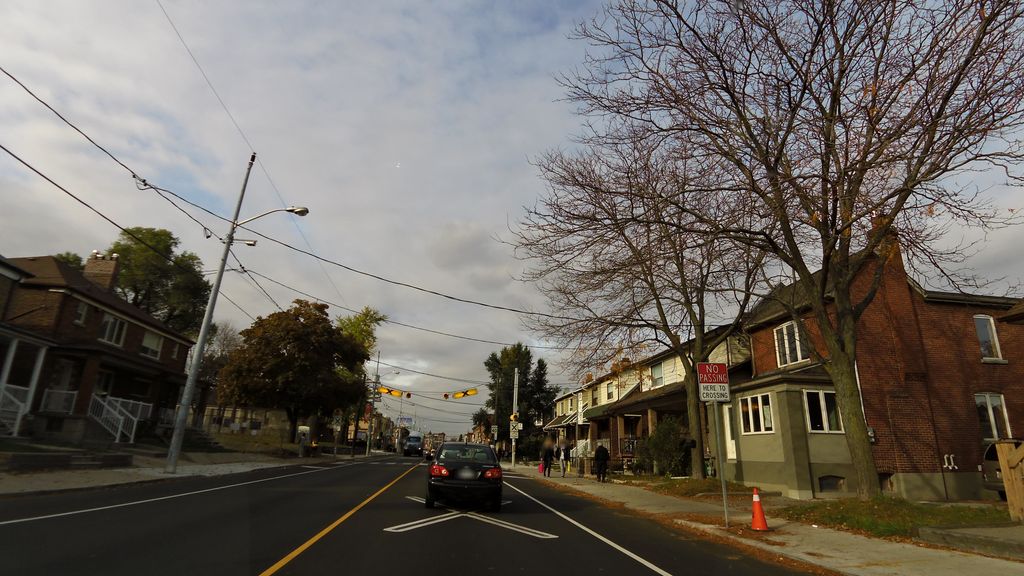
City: toronto